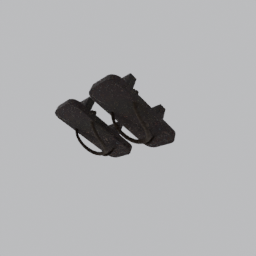
Label: people